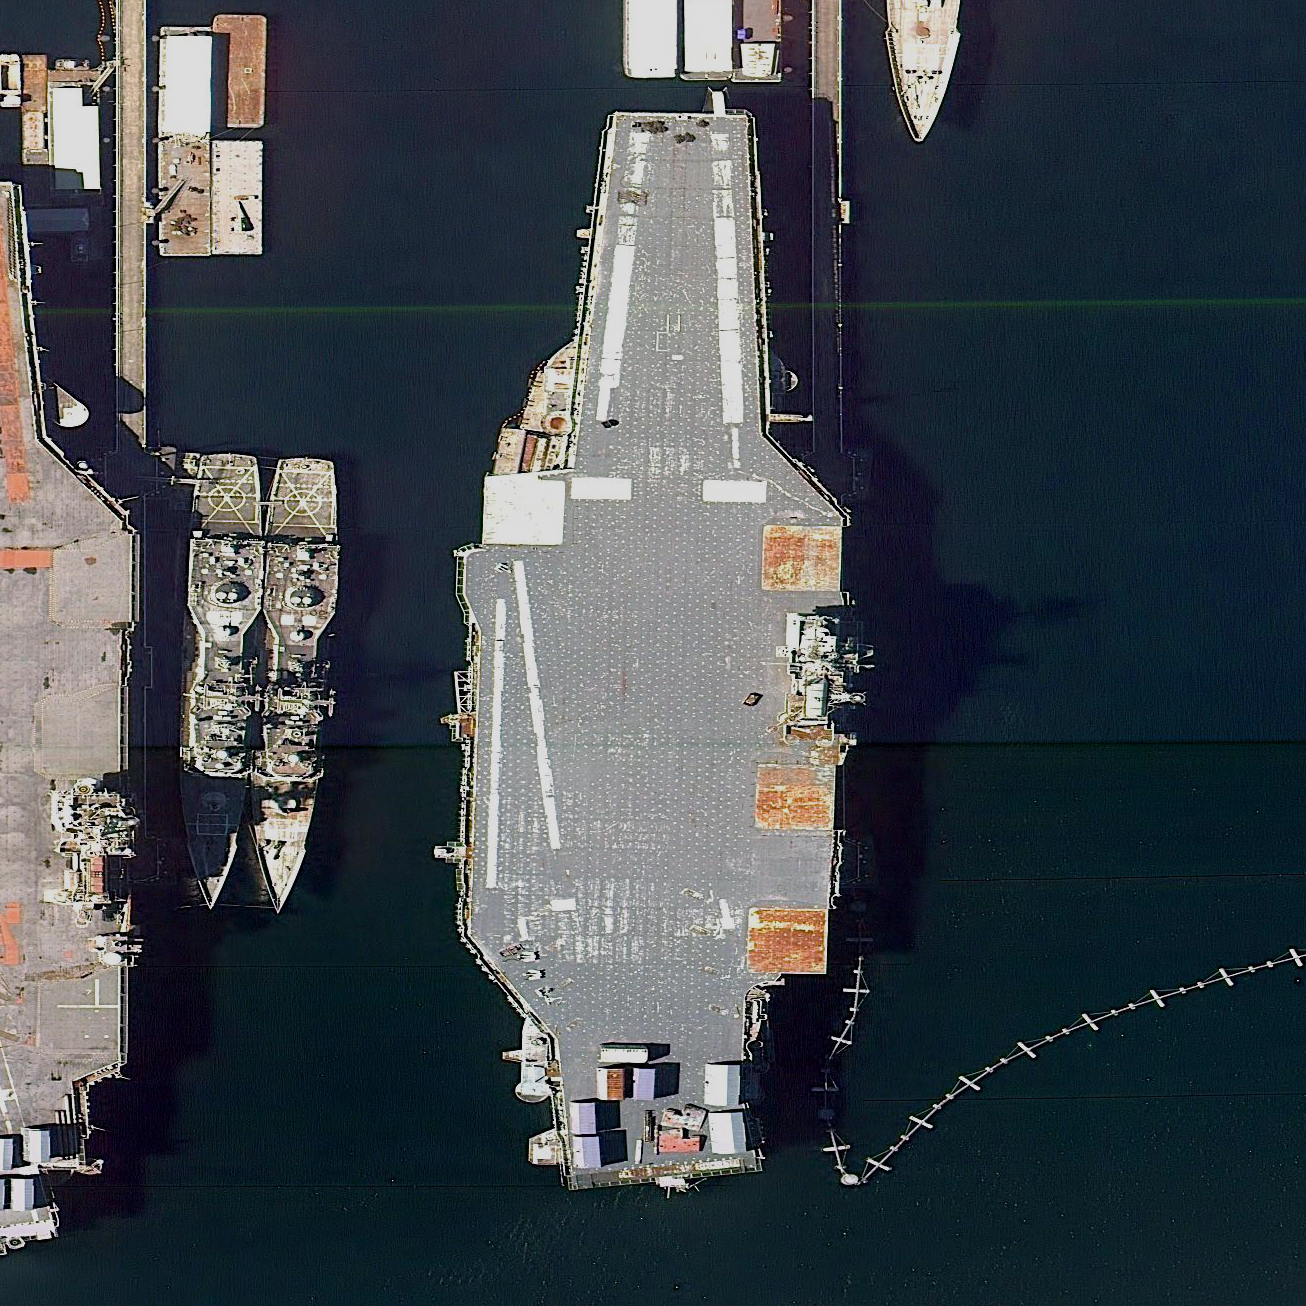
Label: aircraft_carrier